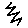
Label: zigzag